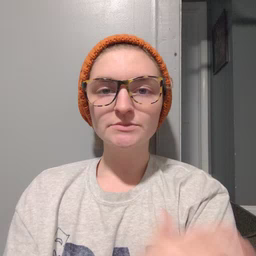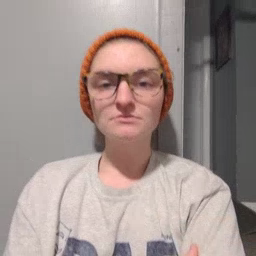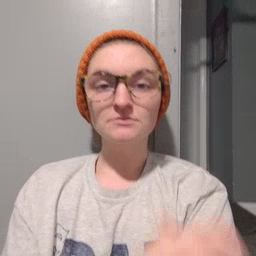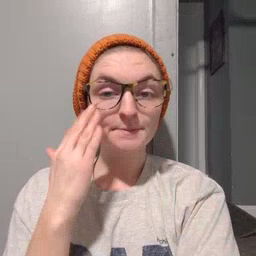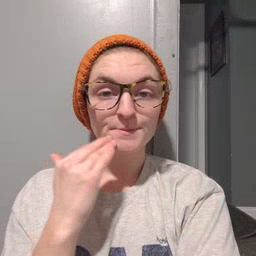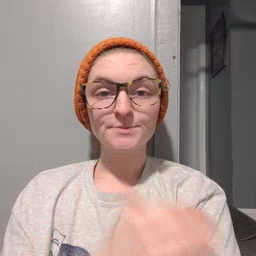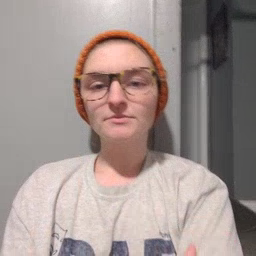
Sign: head